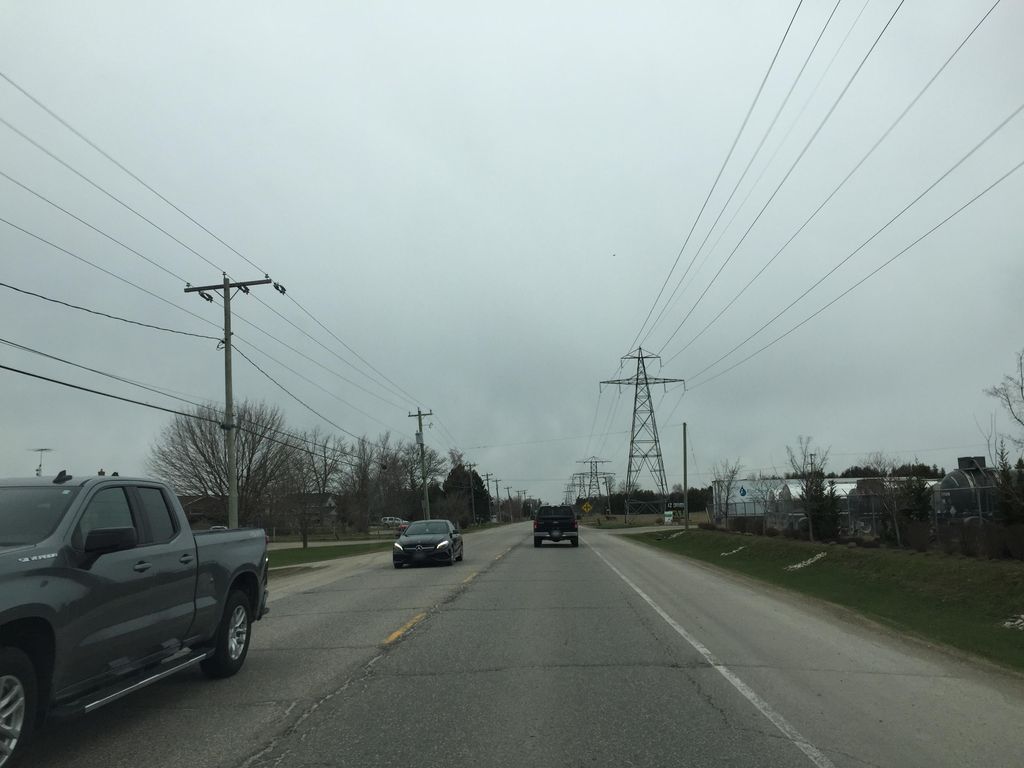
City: kitchener-waterloo